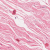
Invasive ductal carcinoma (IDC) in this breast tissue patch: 0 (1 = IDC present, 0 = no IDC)